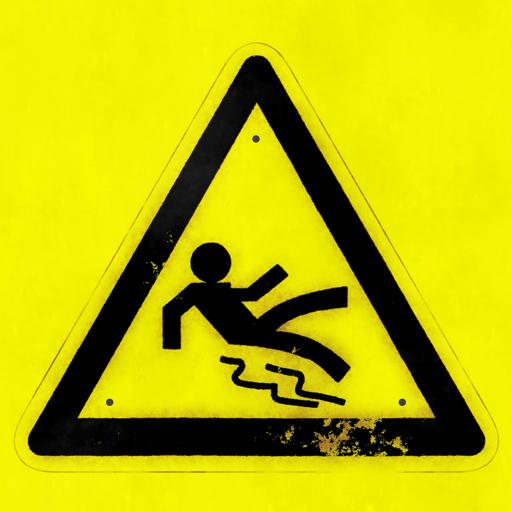
Tags: black danger floor sign slippery warning yellow